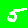
Digit: 5